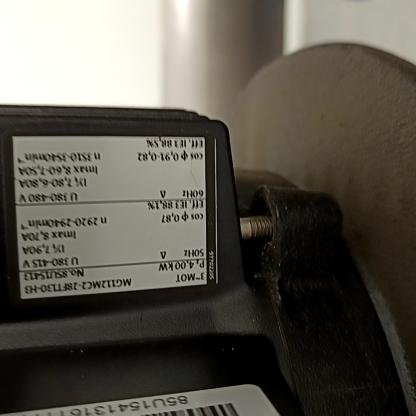
Klasa: tabliczka-znamionowa